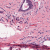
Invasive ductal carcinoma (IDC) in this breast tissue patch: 1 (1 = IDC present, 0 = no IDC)